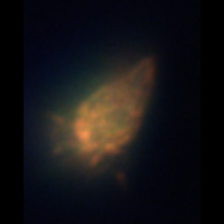
Taxon: Ciliates
Group: Other